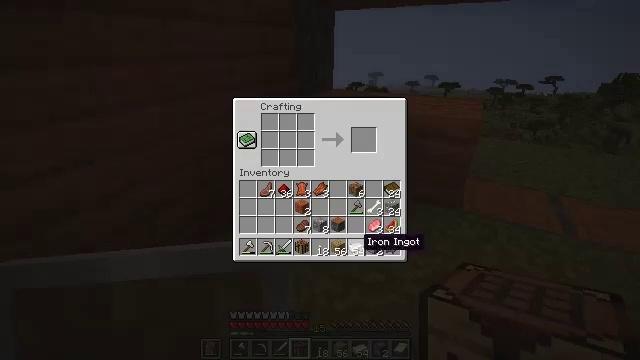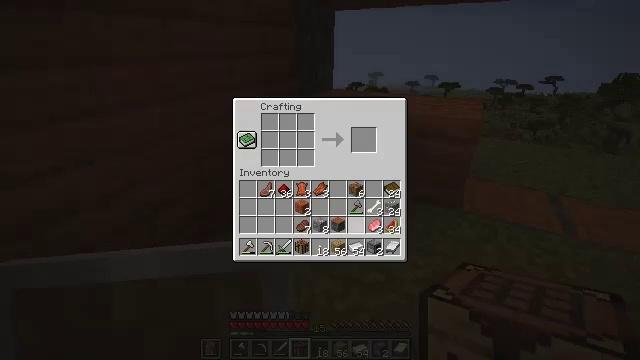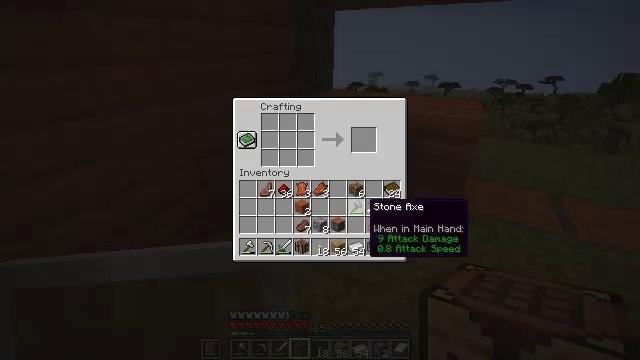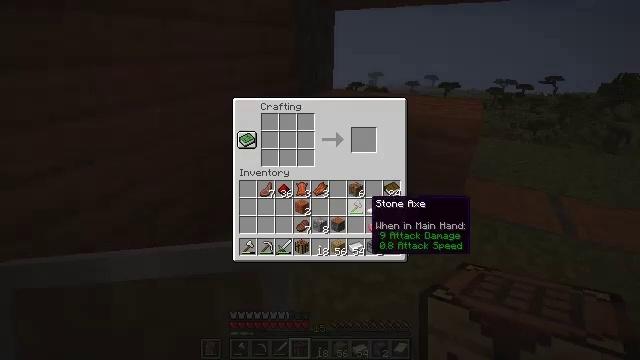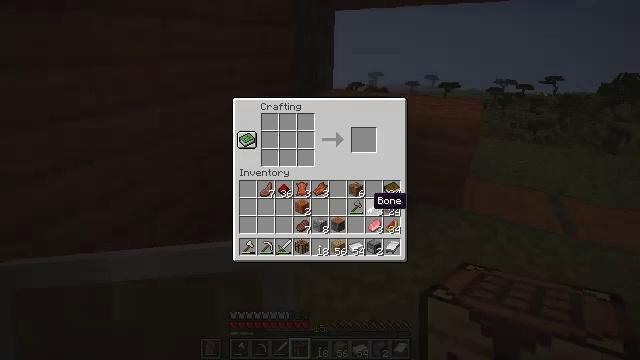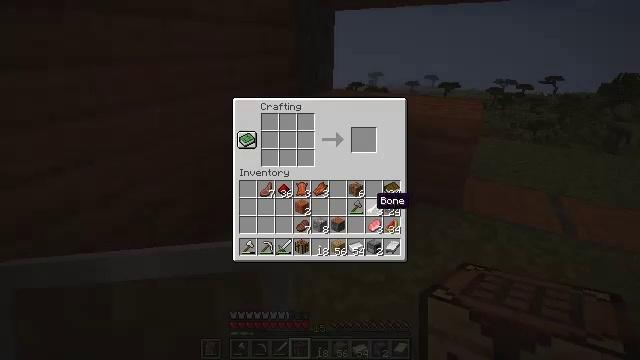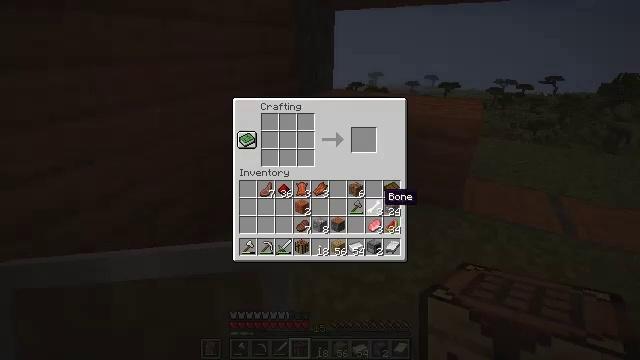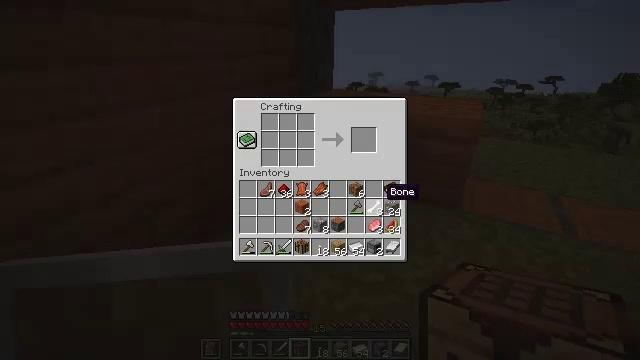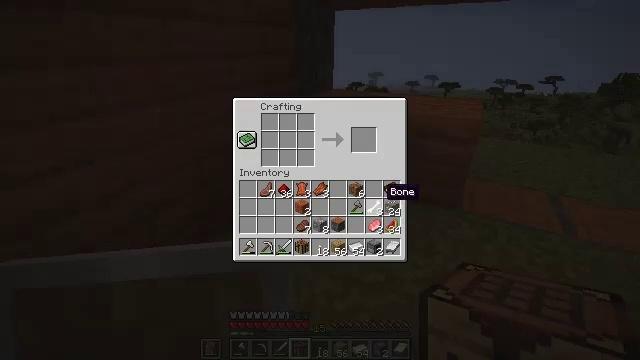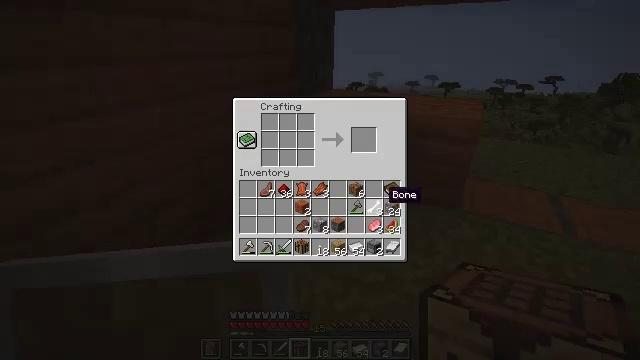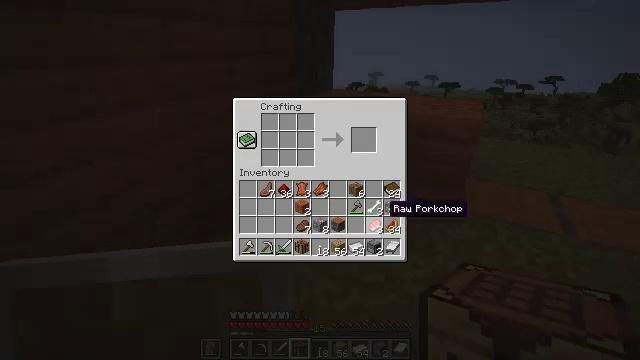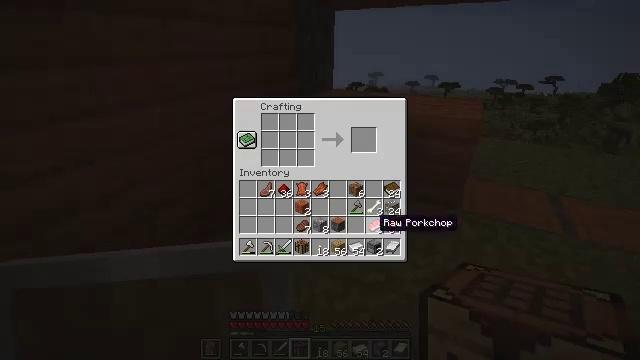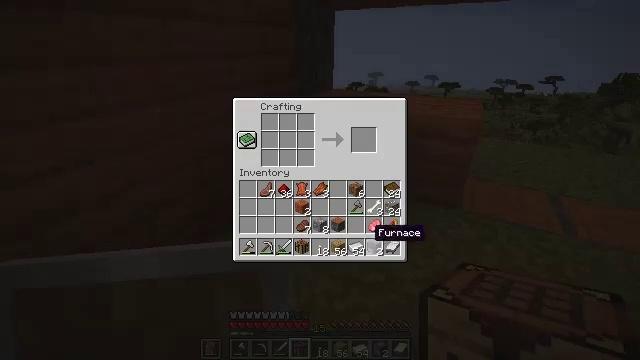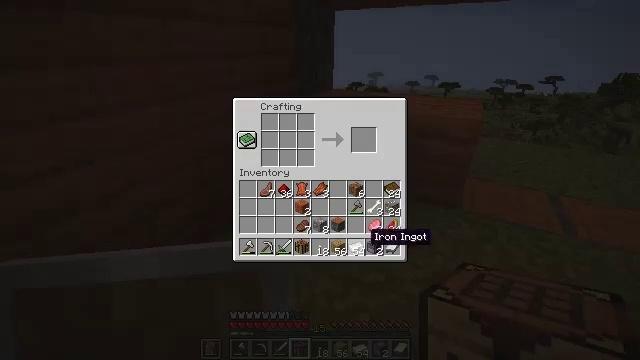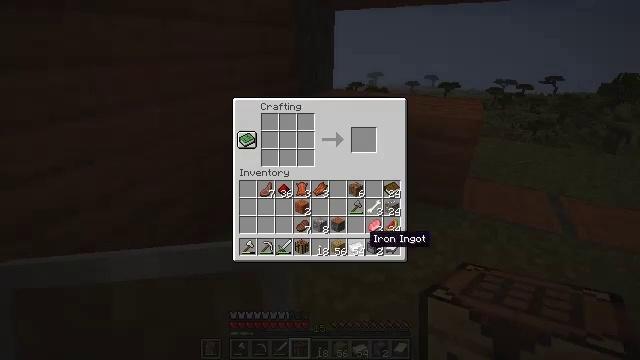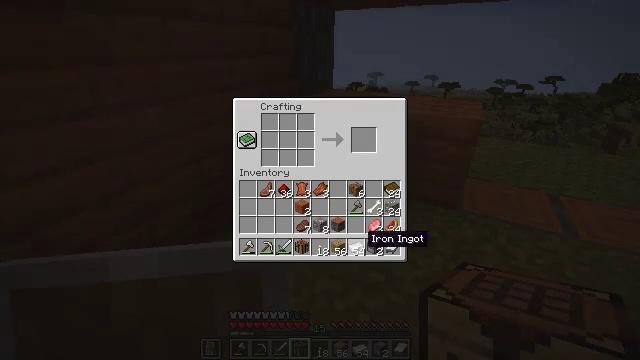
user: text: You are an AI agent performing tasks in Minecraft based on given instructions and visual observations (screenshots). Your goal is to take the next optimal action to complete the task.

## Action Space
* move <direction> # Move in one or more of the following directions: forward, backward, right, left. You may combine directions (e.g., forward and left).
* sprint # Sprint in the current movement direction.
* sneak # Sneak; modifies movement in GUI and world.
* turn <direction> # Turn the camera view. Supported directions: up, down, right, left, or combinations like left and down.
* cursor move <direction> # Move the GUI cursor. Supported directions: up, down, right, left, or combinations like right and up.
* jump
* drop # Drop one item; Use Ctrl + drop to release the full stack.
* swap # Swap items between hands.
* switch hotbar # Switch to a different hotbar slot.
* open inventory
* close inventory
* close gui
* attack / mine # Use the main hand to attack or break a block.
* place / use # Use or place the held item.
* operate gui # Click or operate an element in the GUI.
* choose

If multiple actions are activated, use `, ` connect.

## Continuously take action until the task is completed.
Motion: motion action
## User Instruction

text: Use a crafting table to make an iron shovel.
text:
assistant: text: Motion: cursor move up
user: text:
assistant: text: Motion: no_op
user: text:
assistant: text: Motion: no_op
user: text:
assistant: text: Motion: no_op
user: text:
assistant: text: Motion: no_op
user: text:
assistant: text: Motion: cursor move right
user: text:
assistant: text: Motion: no_op
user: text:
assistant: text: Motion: no_op
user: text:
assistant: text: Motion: no_op
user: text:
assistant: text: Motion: cursor move down
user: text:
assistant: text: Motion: cursor move left and down
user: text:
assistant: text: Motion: cursor move down
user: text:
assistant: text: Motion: no_op
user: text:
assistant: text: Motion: no_op
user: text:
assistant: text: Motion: no_op
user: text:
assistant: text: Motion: operate gui
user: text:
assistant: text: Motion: operate gui
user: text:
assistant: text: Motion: cursor move left and up
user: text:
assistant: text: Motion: cursor move left and up
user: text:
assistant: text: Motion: cursor move left and up
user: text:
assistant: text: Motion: no_op
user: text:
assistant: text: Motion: no_op
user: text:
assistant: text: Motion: cursor move up
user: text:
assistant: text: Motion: cursor move up
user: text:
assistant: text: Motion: no_op
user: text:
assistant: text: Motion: choose
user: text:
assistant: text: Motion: choose
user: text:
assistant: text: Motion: cursor move down, choose
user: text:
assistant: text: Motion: cursor move right and down
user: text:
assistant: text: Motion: cursor move right and down